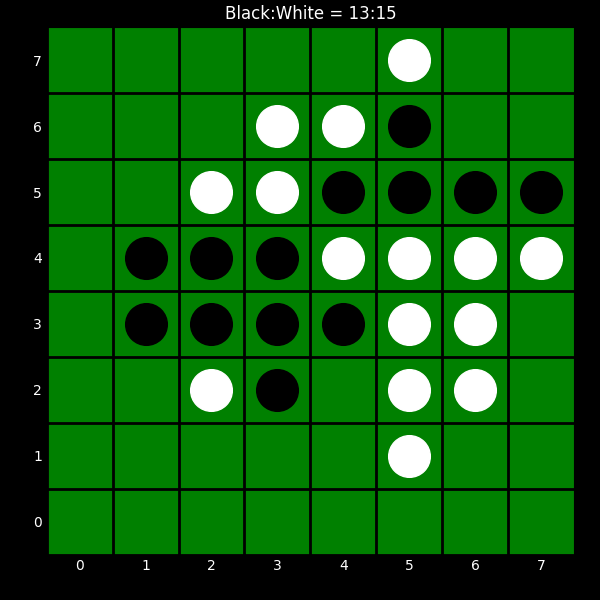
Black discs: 13
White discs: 15